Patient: sex M, age 60
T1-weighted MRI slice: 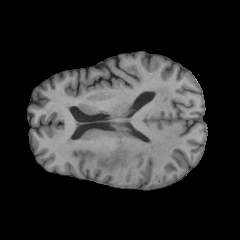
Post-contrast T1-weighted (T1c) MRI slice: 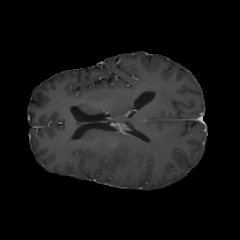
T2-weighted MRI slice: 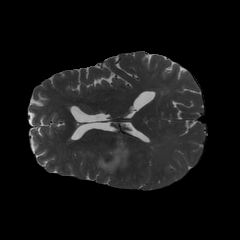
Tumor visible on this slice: yes
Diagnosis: Glioblastoma, IDH-wildtype
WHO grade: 4